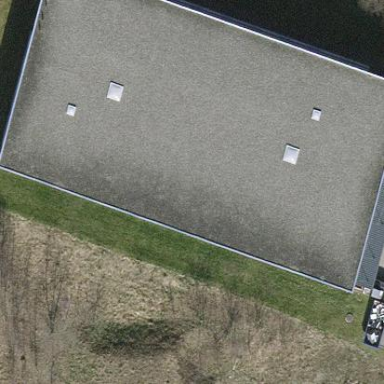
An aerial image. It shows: Industrial building.